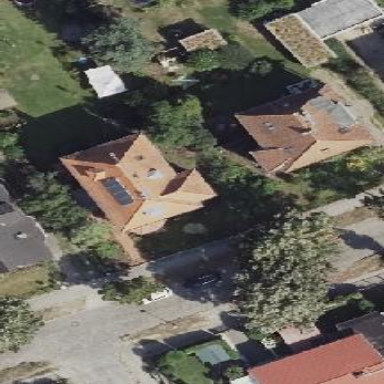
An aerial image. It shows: Hipped roof on residential building.